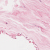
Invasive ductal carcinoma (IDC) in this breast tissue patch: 0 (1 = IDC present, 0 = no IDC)